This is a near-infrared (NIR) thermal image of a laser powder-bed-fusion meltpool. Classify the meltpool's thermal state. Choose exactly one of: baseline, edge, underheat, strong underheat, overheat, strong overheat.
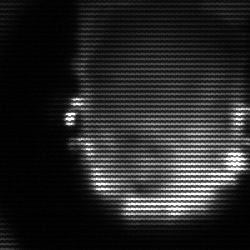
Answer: baseline